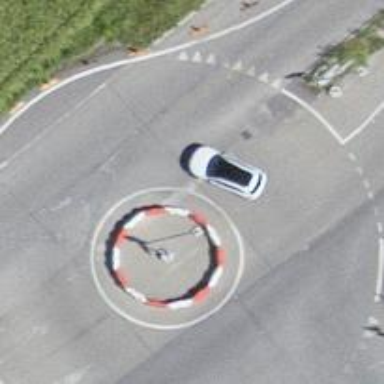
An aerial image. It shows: Primary highway with asphalt surface leading to roundabout.